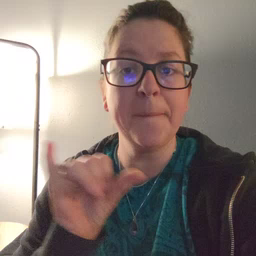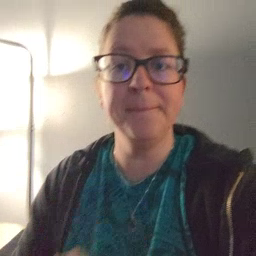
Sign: same